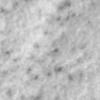
Label: no_change